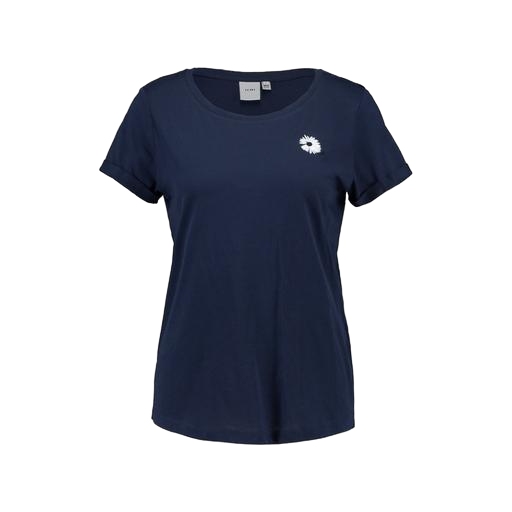
mid t-shirt, women's tee, blue women's ottoman t-shirt, white background